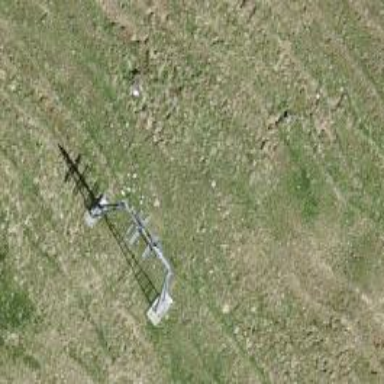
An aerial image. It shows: Pylon for aerialway.